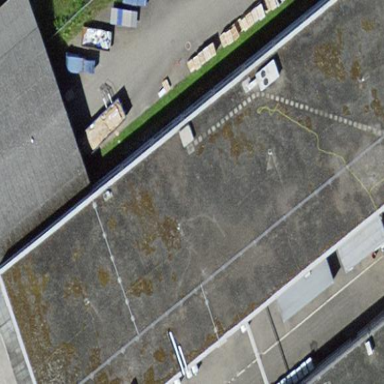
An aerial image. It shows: Industrial building.